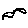
Label: bird